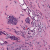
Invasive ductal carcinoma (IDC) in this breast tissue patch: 1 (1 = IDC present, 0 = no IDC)